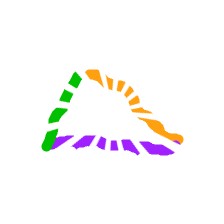
Shape: triangle